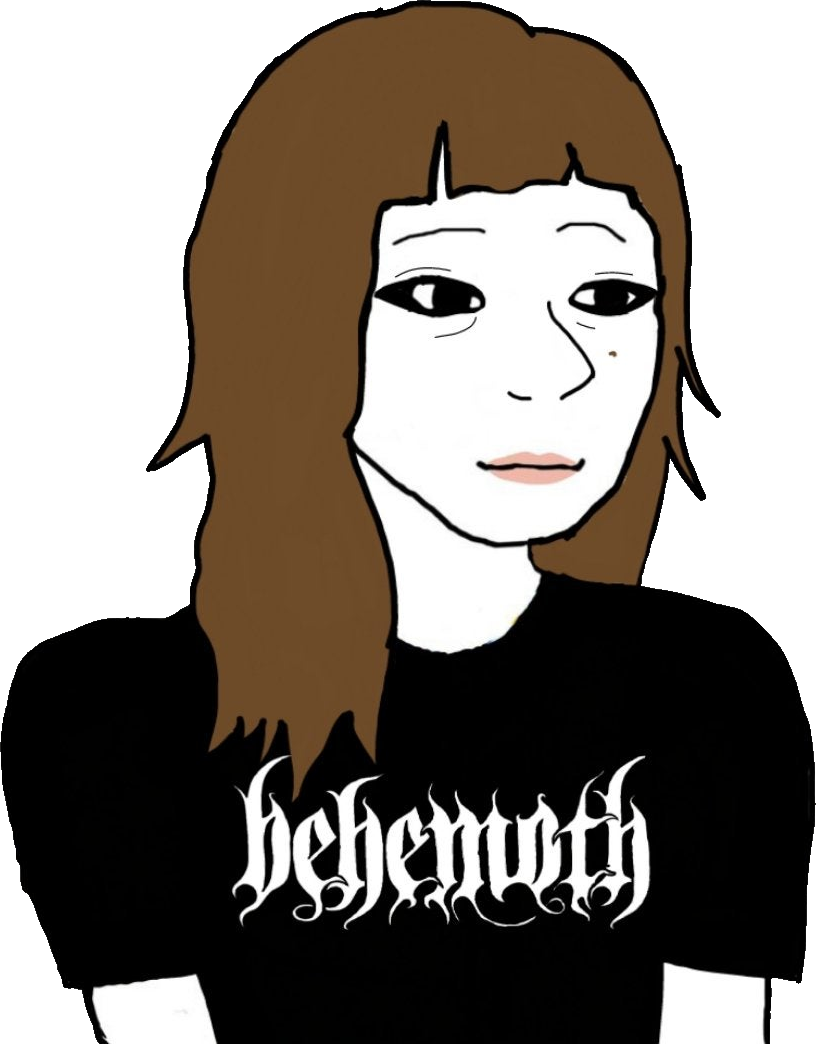
Label: 5_Doomer_Girl